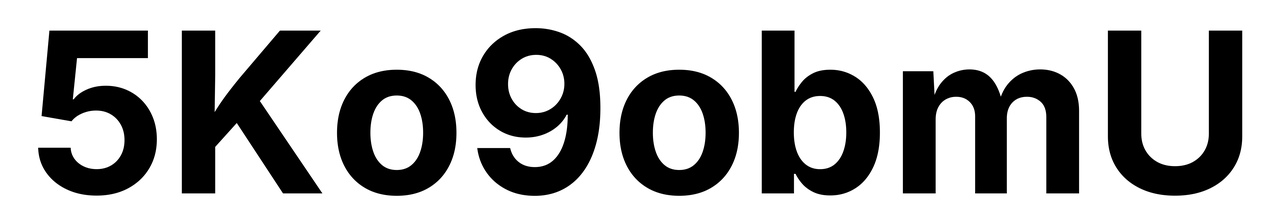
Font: Inter_Bold